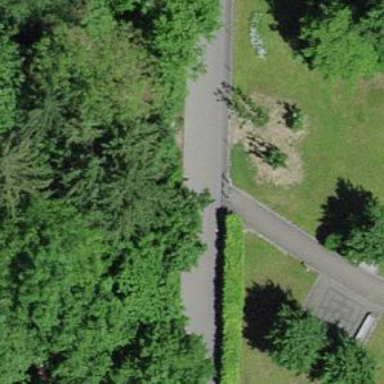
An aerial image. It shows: Gate.